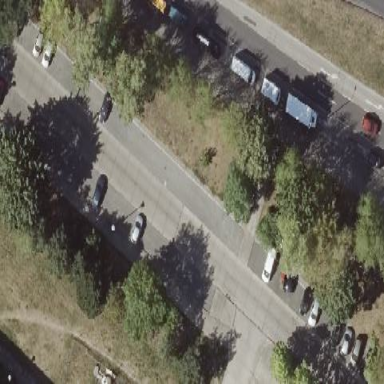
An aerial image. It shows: Street-side asphalt parking area for residential use.